Field crop: tomato
Growth stage: 1
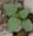
Species: solanum